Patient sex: F
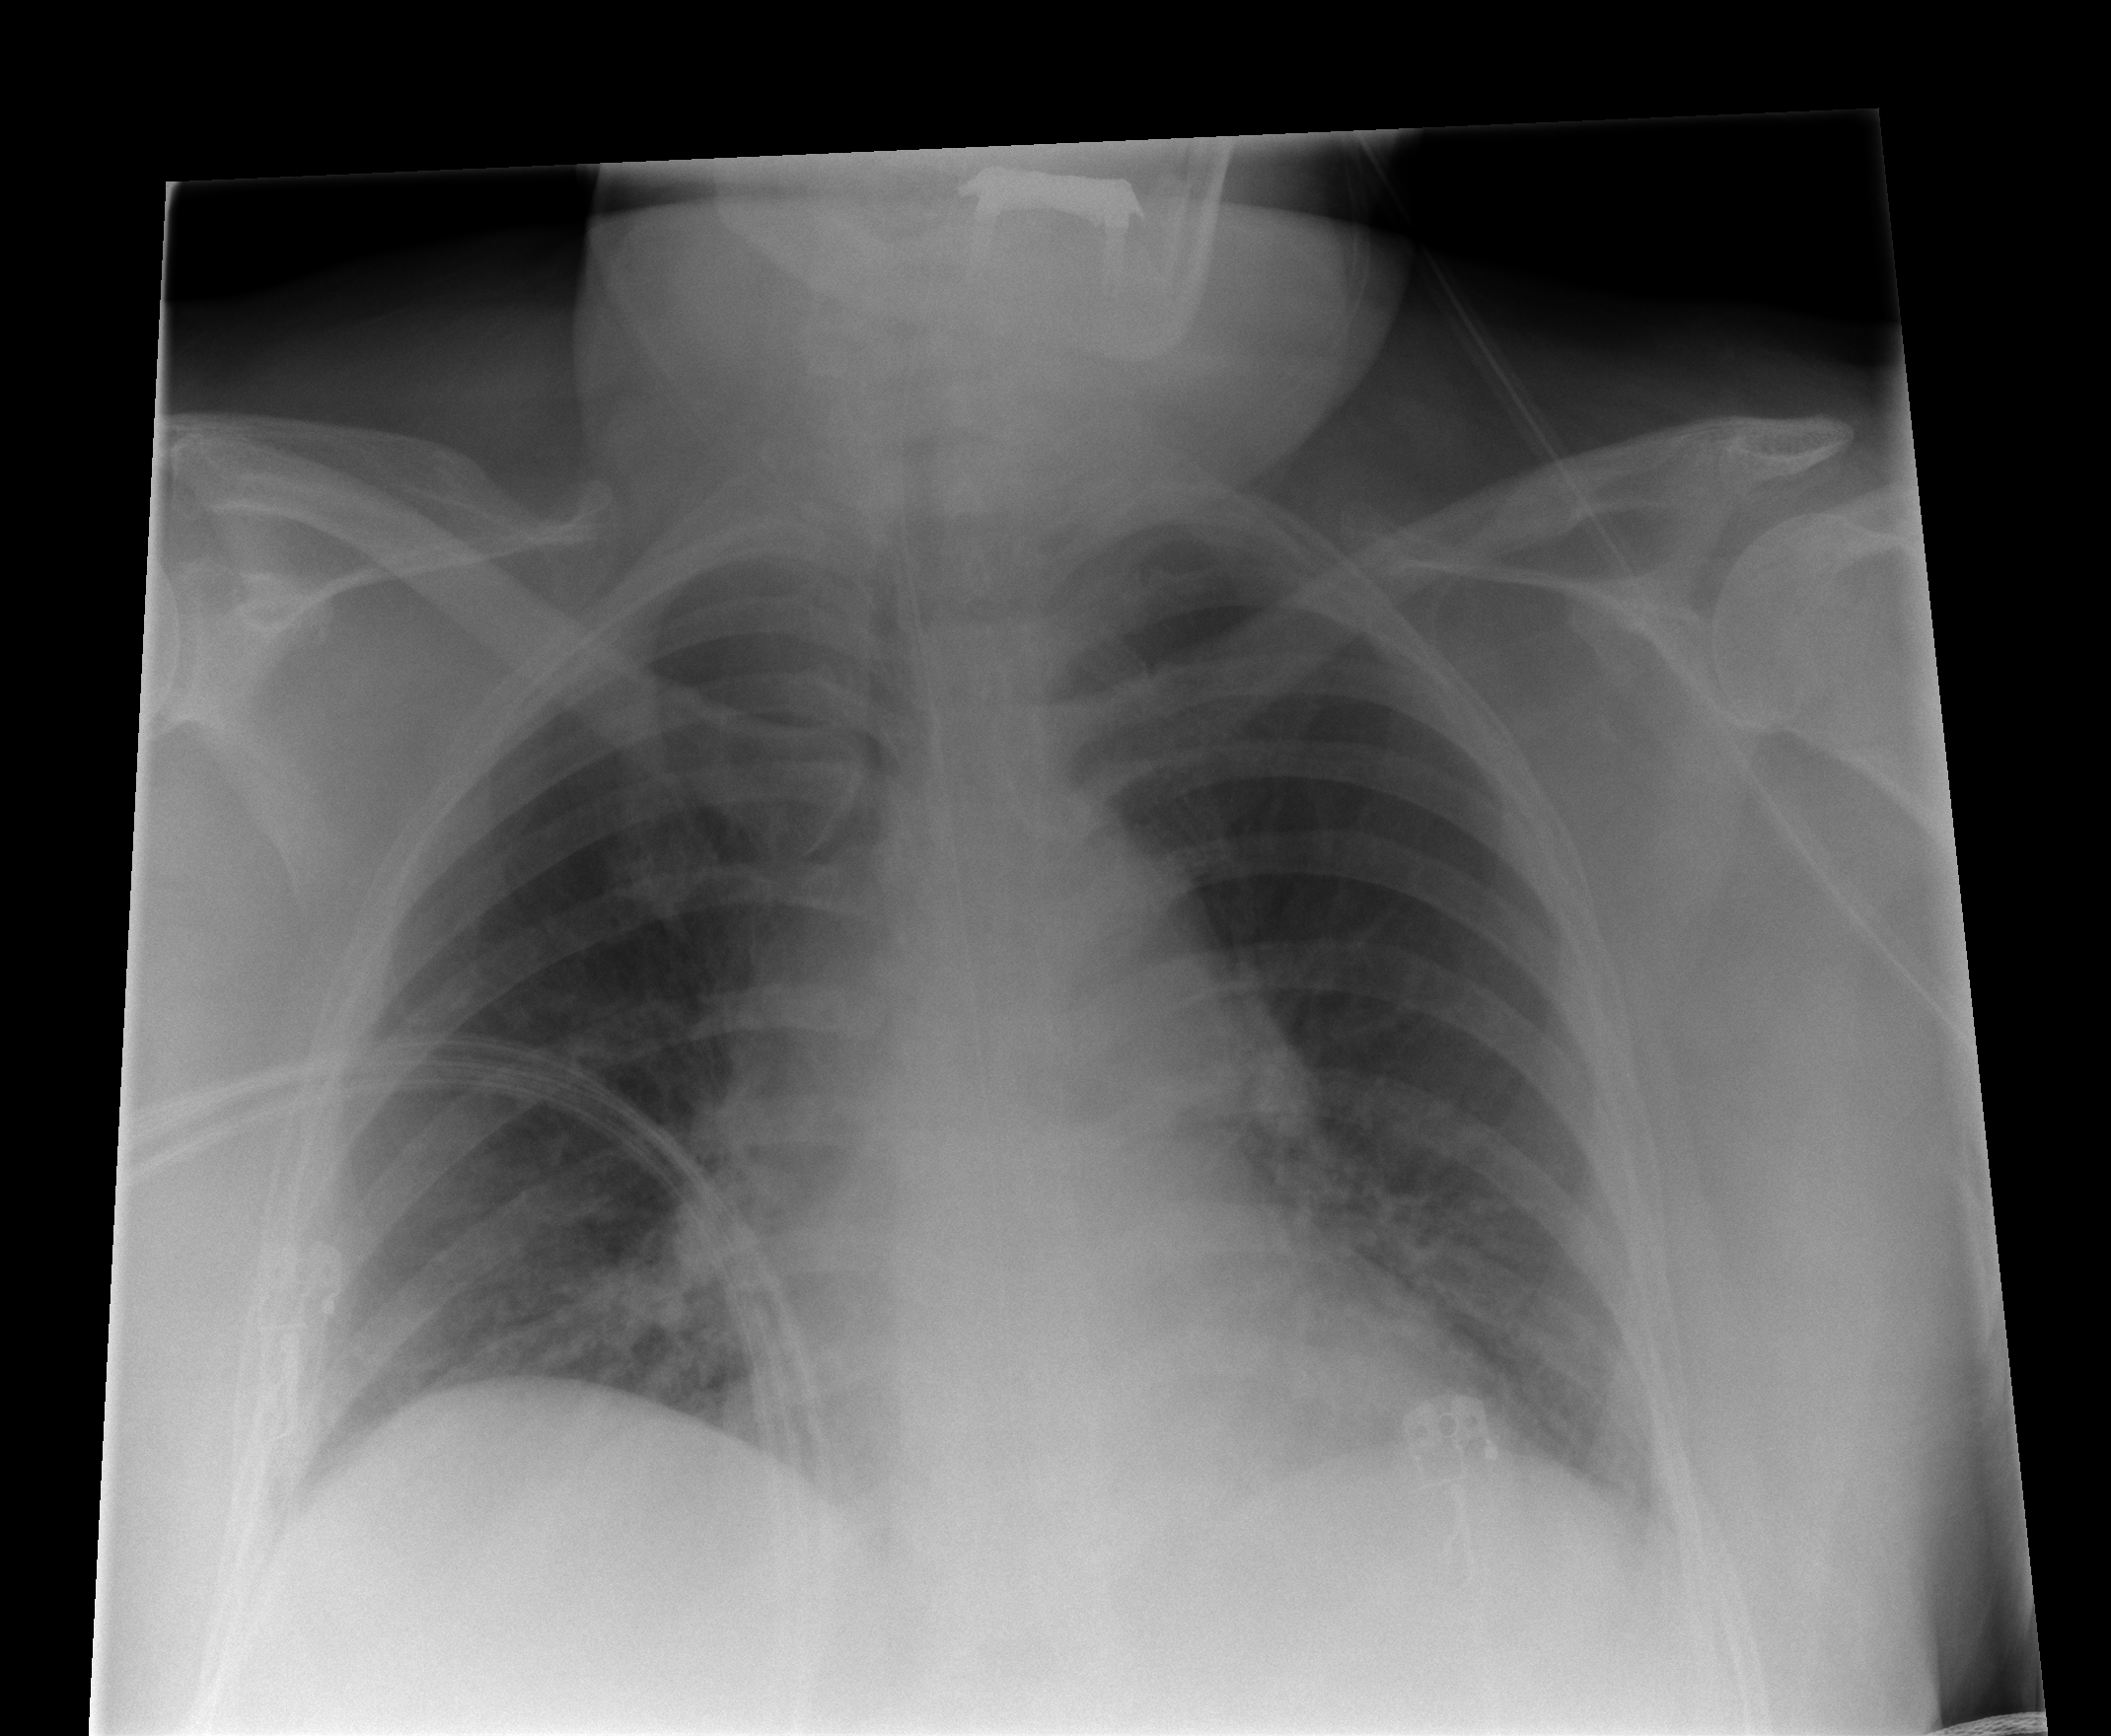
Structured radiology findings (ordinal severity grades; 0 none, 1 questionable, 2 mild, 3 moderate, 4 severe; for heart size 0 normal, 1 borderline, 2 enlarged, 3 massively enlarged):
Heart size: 0
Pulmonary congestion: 2
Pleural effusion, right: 0
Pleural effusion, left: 0
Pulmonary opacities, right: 1
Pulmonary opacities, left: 1
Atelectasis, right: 1
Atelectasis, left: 1